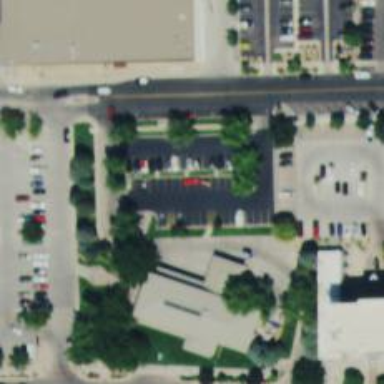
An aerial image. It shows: Parking space.